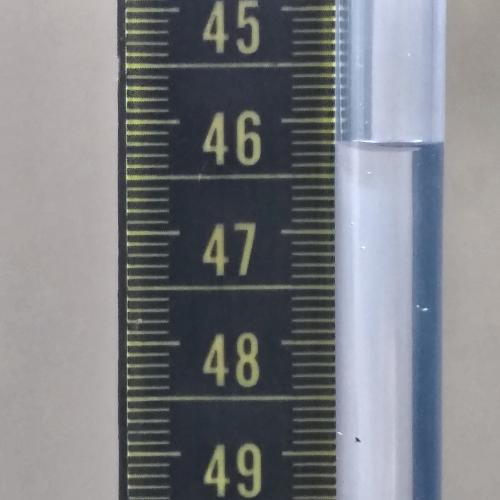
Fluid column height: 46.2 cm